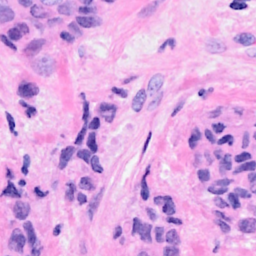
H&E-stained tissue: Breast